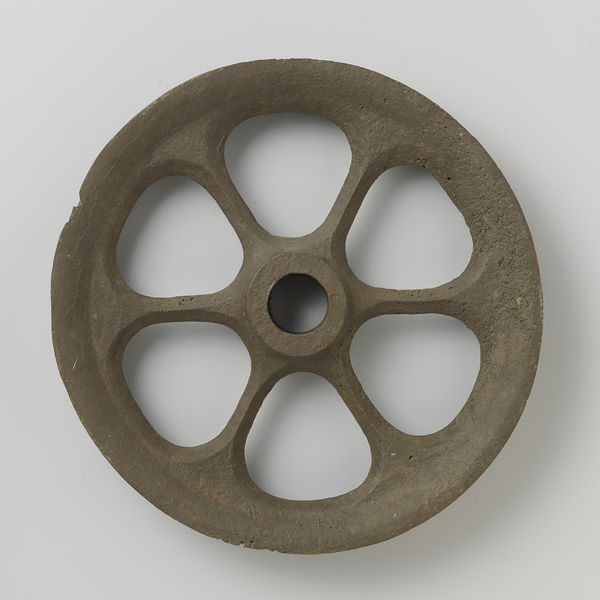
Titel: Bronzen schijf uit V.O.C.-schip de 'Witte Leeuw'
Standort: Amsterdam
Institution: Rijksmuseum
Schlagwörter: neutre, blanc, pierre, photo, détail, rond, circle, trou, objet, trous, en pierre